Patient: sex M, age 78
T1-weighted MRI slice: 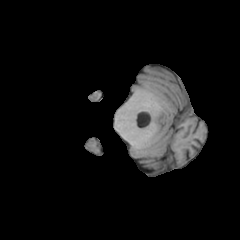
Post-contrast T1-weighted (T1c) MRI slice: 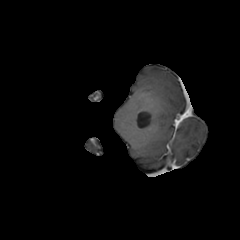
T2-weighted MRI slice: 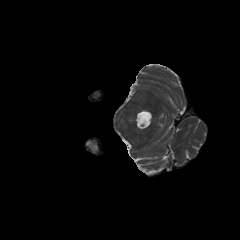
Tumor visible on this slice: no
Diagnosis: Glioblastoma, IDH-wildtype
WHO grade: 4